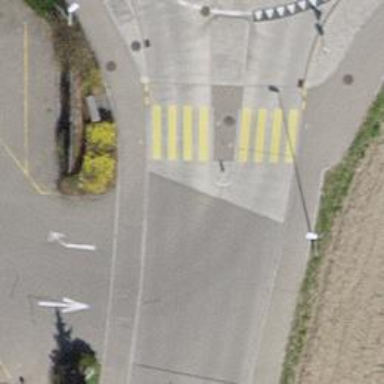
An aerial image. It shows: Marked crossing with zebra sign and island in the middle.